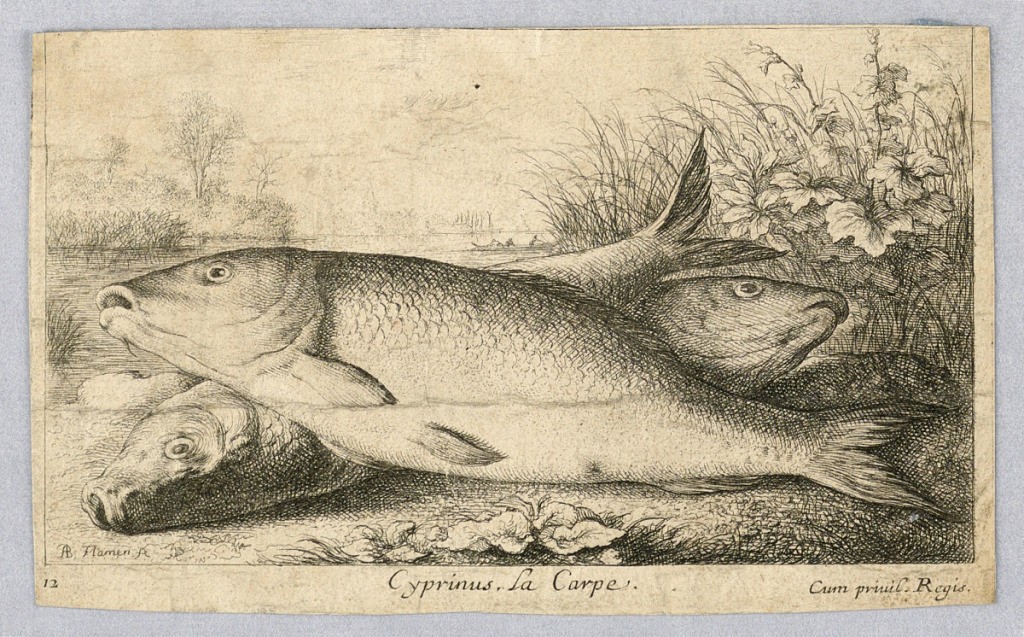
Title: Carp
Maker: Albert Flamen, Flemish, ca. 1620 - ca. 1669
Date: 1664
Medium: Etching on paper
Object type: Print
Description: Three carp. Bottom margin: "12"; caption; privilege.